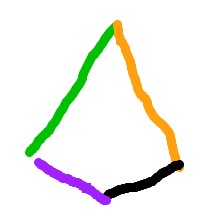
Shape: kite